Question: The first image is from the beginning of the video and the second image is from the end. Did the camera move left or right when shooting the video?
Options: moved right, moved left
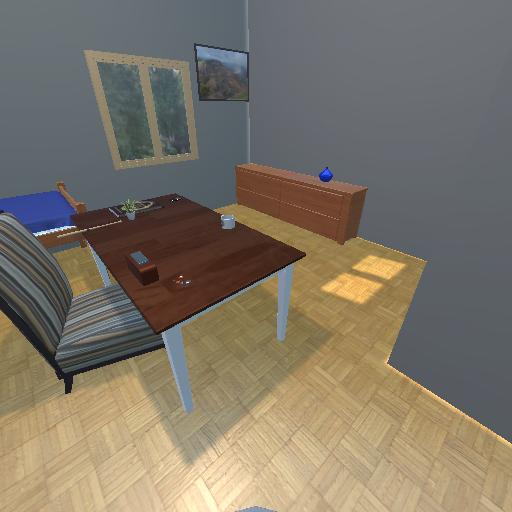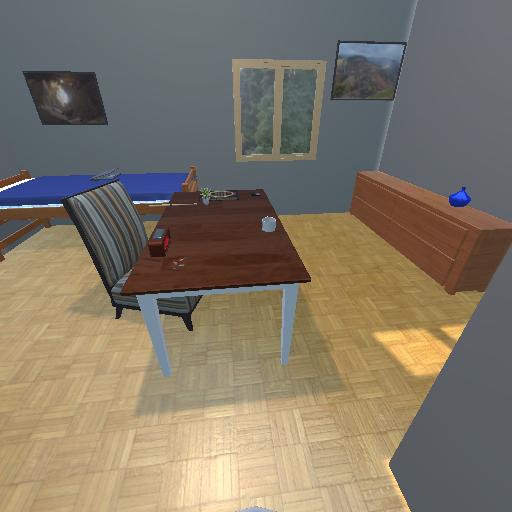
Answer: moved right